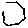
Label: hexagon